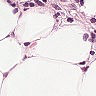
Metastatic tissue present: no